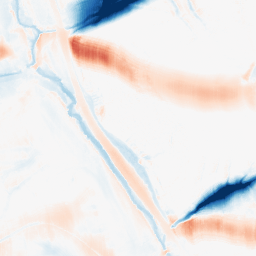
Category: morphological
Decomposition family: morphological_ellipse
Decomposition parameters: operation: average
width: 50
height: 20
Upsampling method: lanczos
Upsampling parameters: scale: 4
Upsampling scale: 4